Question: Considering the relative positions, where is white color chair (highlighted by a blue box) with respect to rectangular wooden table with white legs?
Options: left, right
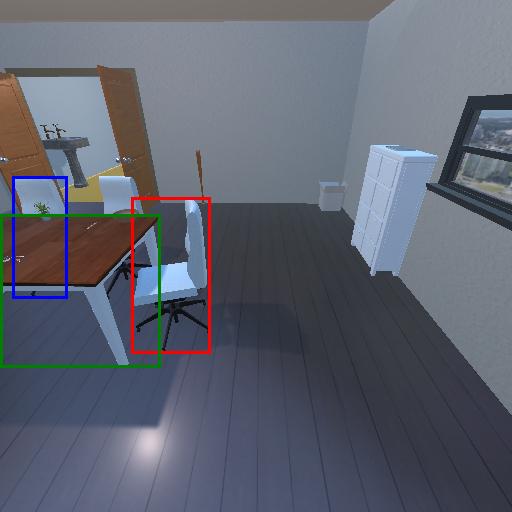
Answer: left